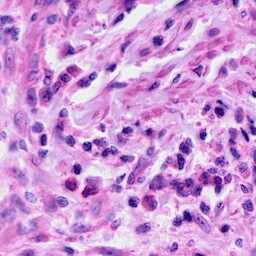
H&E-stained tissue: Cervix